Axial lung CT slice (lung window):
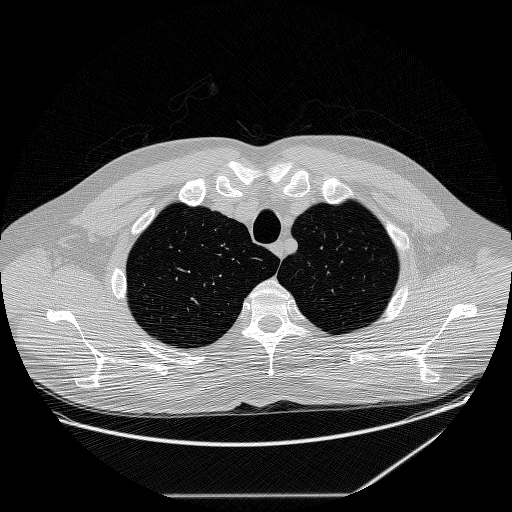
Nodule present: no